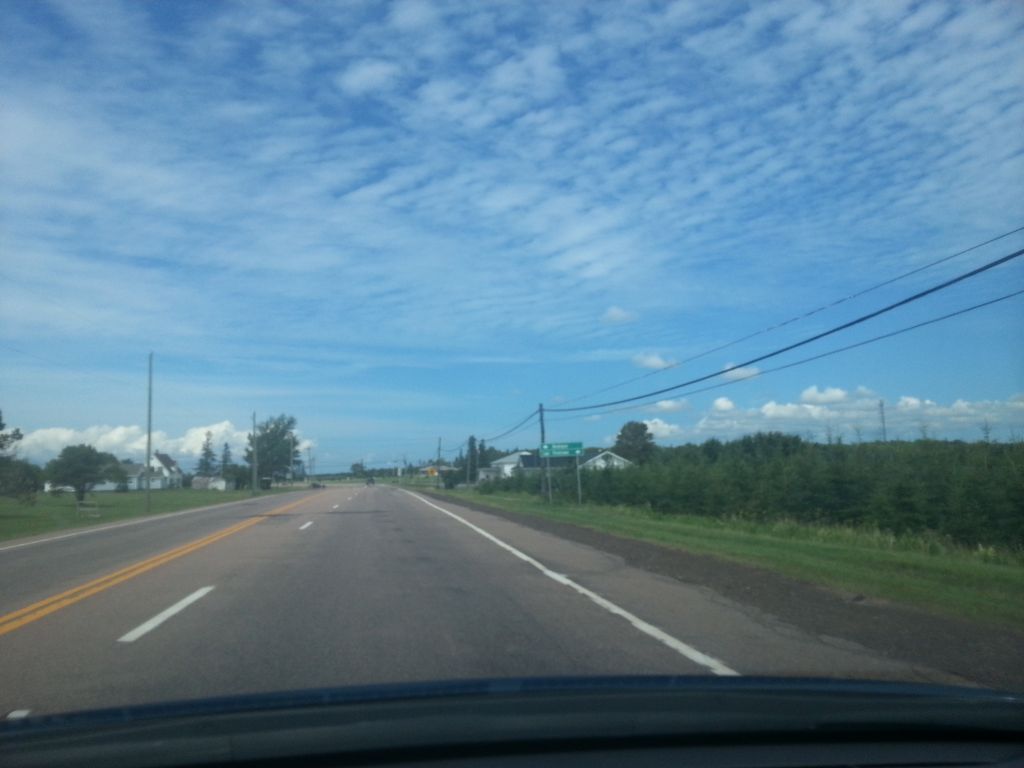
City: charlottetown